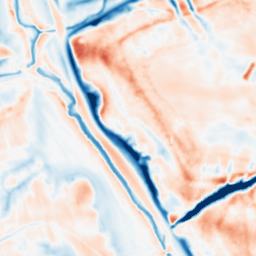
Category: multiscale
Decomposition family: dog_multiscale
Decomposition parameters: sigma_ratio: 2
n_scales: 3
base_sigma: 1
Upsampling method: regularized
Upsampling parameters: scale: 4
lambda_reg: 0.01
Upsampling scale: 4